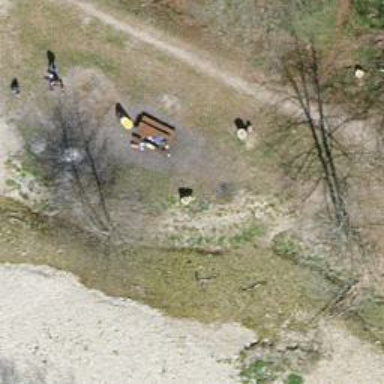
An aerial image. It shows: Picnic table located in leisure land area.